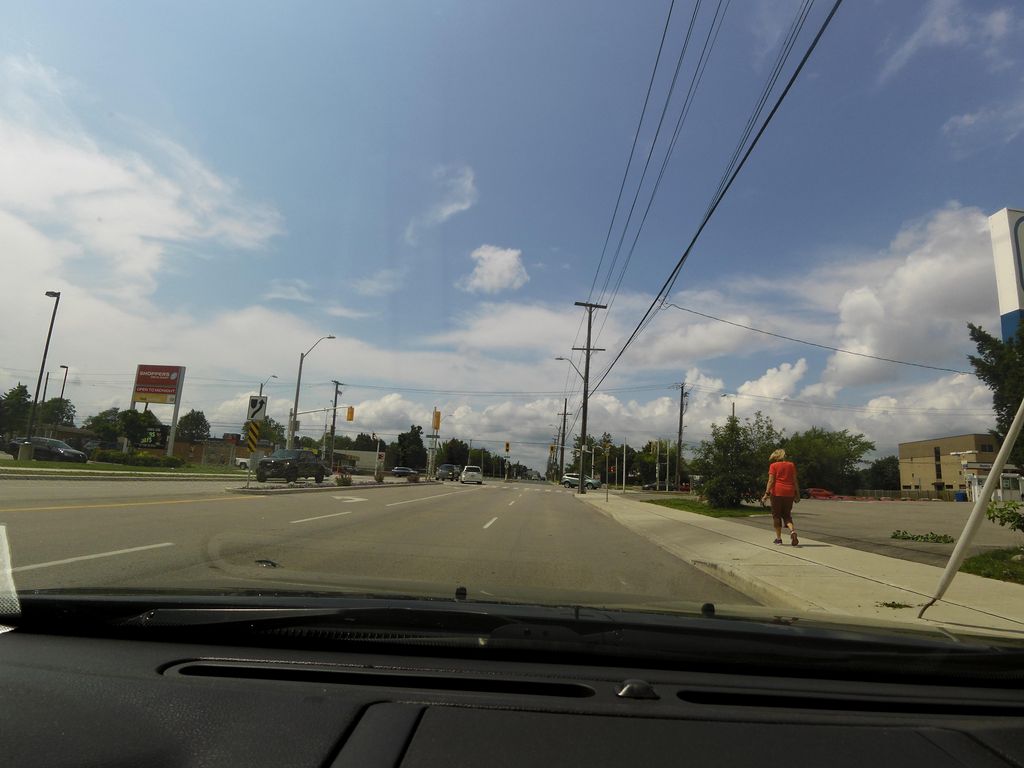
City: hamilton